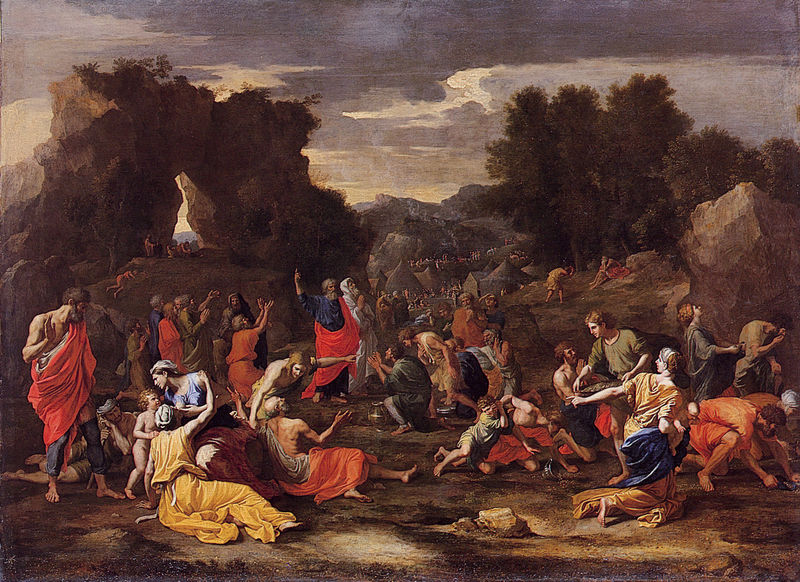
Titel: La manne ou Les Israélites recueillant la Manne dans le désert, Die Israeliten empfangen das Manna in der Wüste
Künstler: Nicolas Poussin
Standort: Paris
Institution: Musée du Louvre
Schlagwörter: baum, blau, dunkel, felsen, gemälde, gruppe, himmel, kampf, laub, mann, nackt, wasser, weiß, wolken, bäume, fluss, frauen, gelb, grün, landschaft, menschen, sand, stadt, abend, braun, frau, grau, hell, kleider, laterne, licht, männer, nacht, orange, schwarz, szene, dach, gras, rot, tuch, wiese, gesellschaft, leute, menge, meschen, versammlung, bart, bärte, gelage, barock, bibel, stehen, stein, steine, gesten, dämmerung, erde, feld, horizont, natur, büsche, rauch, sonne, sträucher, gewand, haare, mantel, stoffe, tücher, gewänder, kind, klassizismus, personen, höhle, wald, kinder, vase, liegen, sammeln, berge, fels, gebirge, wüste, dorf, dächer, abendsonne, violett, baby, not, schlacht, glanz, liegend, mondlicht, flucht, rit, barfuss, moses, viele, raub, durcheinander, knien, bedrohlich, wässrig, beten, gebet, bedrohung, prediger, jesus, antik, leid, schmerz, hunger, ekstase, kniend, grotte, predigt, poussin, umhänge, lokalfarben, heilige, taufe, david, anbetung, kranke, prophet, wanderung, mäner, erlösung, zelt, zelte, kalb, lager, hockend, dunkeö, manna, mannalese, naß, geirbe, gottes gnade, himmelsbrot, israeliten, not erlösung, schwache, wüte, aegypten, sabinerinnen, manalese, pses, dornenbusch